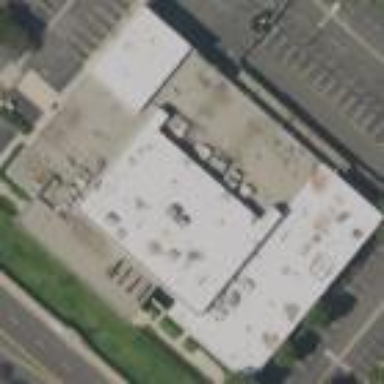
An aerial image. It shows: Commercial building.